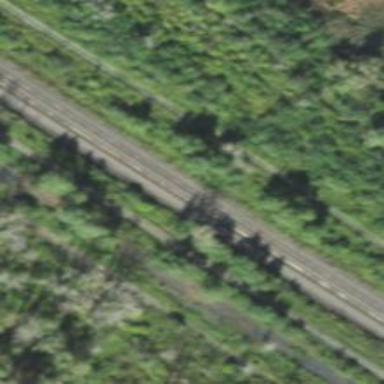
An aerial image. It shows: Abandoned spur railway.